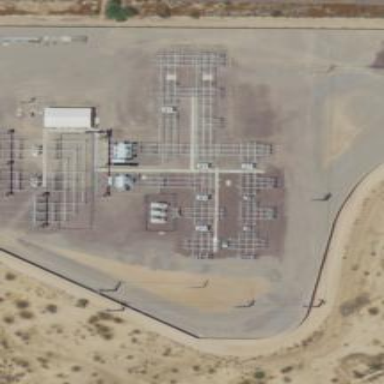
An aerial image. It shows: Outdoor power substation with surrounding wall. The substation operates at the distribution level.